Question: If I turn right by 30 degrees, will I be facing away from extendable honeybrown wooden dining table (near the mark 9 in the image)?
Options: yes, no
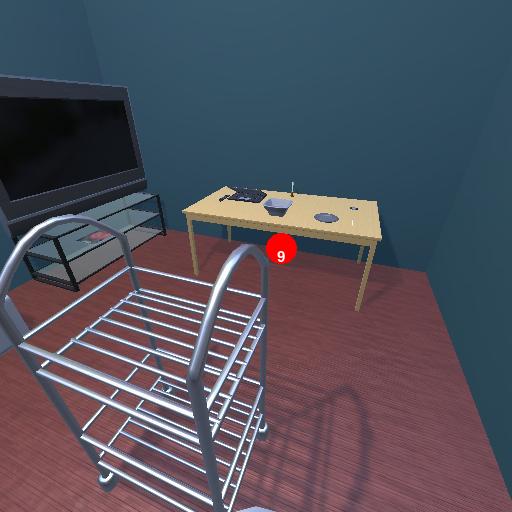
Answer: yes